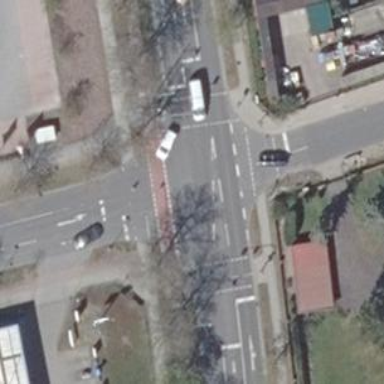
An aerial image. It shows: Road with traffic signals.